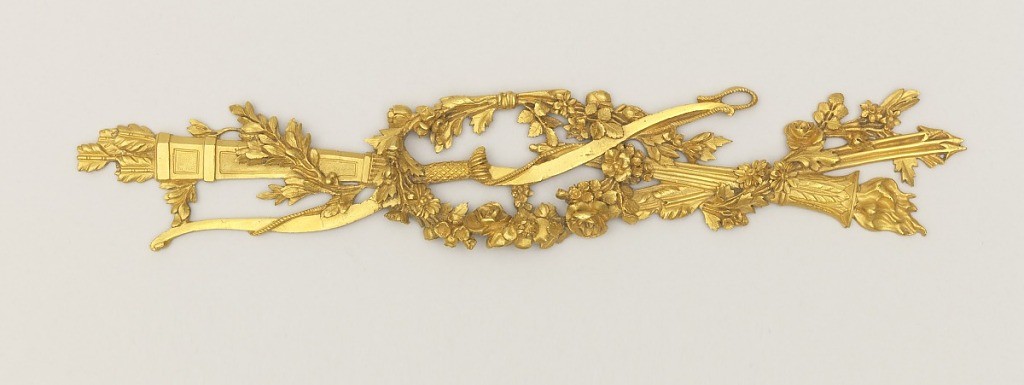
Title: Furniture Mount
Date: ca. 1780
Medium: Gilt bronze
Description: Quiver of arrows, torch with flame crossed with arrows, and sword sheath in garland of flowers